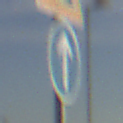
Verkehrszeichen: VorgeschriebeneFahrtrichtungGeradeaus
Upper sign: Arbeitsstelle
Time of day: MorningAfternoon
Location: Outdoor (Suburban)
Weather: PartlyCloudy
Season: NotSpecified
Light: Natural